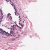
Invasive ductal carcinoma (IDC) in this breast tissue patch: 0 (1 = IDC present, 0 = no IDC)